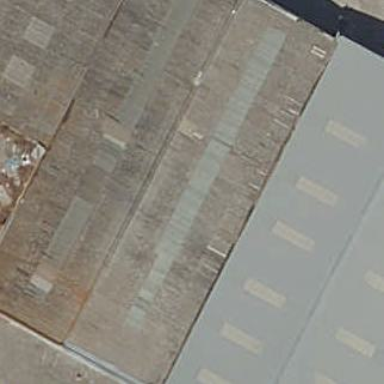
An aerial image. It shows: Industrial building.